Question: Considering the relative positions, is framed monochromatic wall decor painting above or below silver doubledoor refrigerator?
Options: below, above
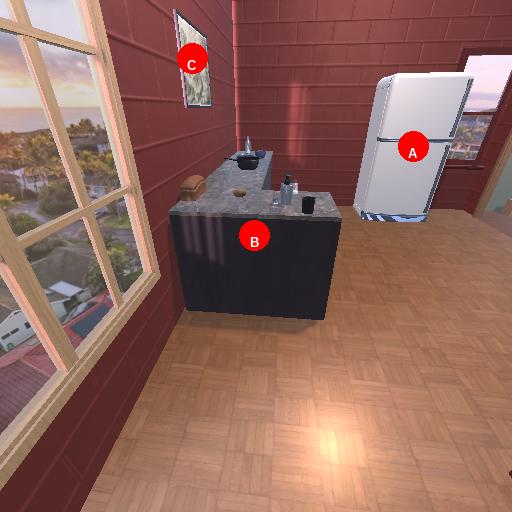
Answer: below